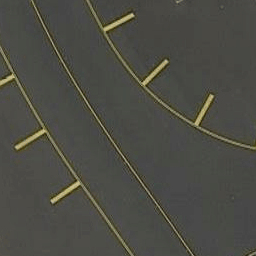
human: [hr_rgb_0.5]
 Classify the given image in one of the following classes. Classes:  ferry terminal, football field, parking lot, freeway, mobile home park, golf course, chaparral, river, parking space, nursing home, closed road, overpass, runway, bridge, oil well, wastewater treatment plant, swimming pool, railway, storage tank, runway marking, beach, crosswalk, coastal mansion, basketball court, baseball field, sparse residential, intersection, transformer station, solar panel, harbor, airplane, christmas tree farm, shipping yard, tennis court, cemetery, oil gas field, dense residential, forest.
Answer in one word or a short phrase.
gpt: runway marking